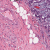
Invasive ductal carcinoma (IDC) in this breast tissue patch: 1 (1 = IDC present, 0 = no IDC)